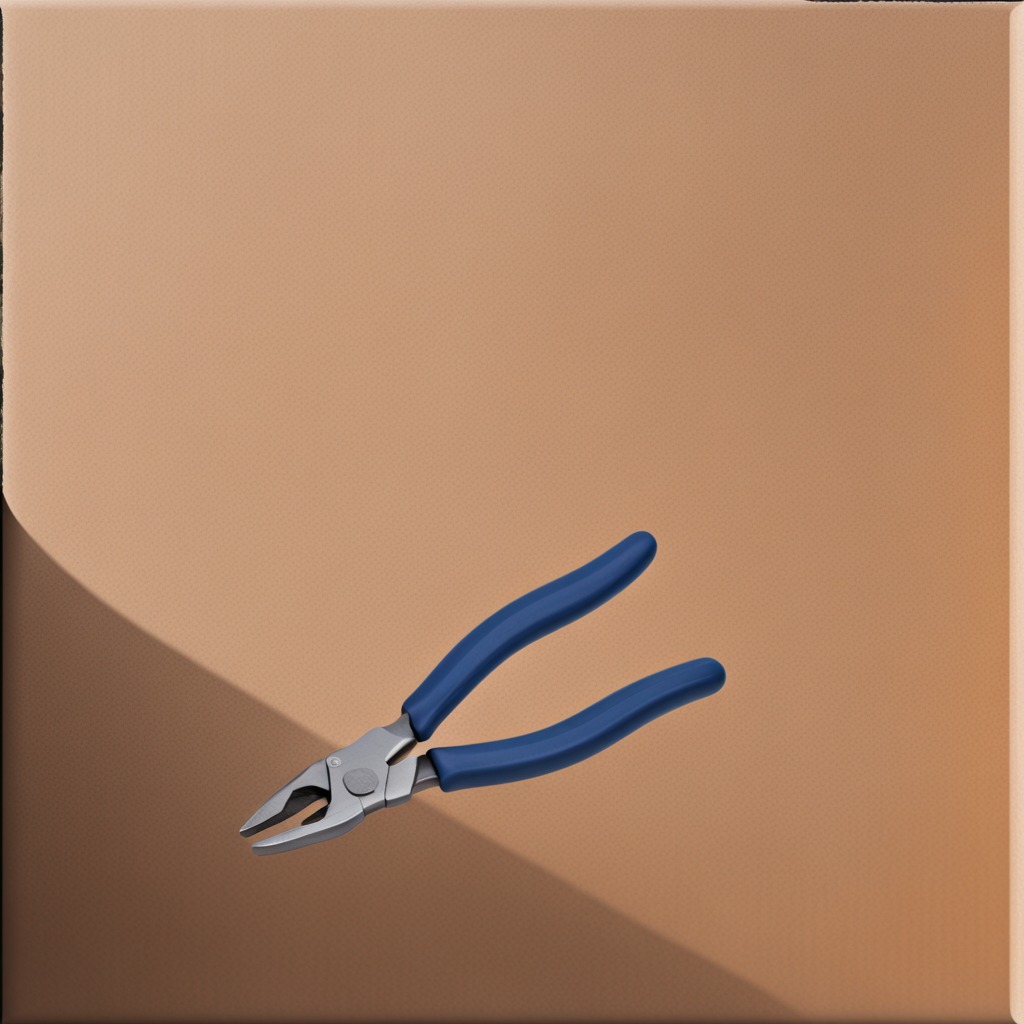
A plier lying on the cardboard box surface in an outdoor workshop during daytime bright natural light soft shadows slightly creased but